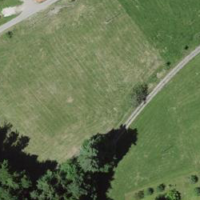
EUNIS habitat code: 52
Species observed at this site:
Castanea sativa